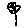
Label: flower